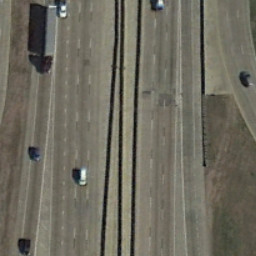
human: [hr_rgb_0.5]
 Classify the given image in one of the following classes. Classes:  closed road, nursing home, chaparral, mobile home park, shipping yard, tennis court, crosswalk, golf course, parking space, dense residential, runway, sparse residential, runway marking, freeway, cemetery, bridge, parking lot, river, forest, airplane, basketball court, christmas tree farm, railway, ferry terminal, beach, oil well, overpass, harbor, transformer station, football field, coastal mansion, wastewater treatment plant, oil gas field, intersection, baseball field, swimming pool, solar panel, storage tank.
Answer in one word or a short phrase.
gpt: freeway